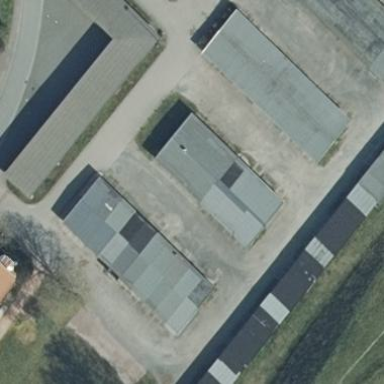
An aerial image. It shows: Group of garages.